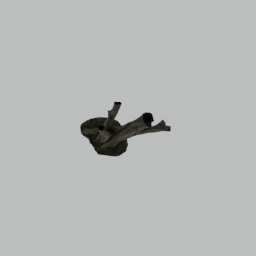
Label: nature